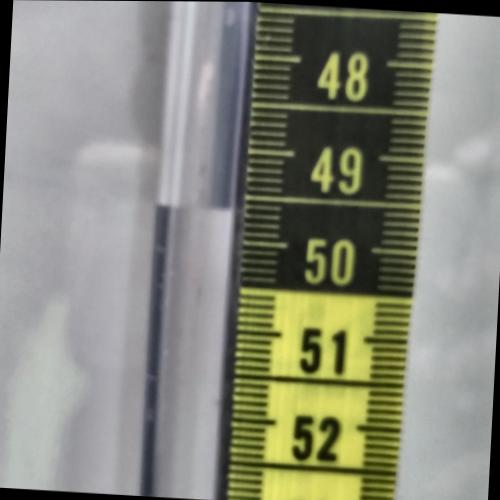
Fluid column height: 49.6 cm